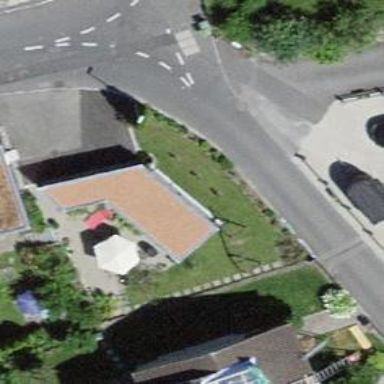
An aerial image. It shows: Garage building.